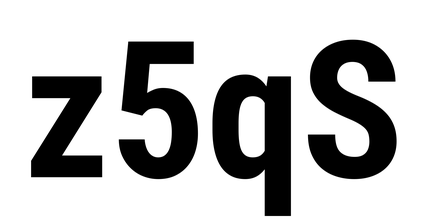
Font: Roboto_Condensed_Bold